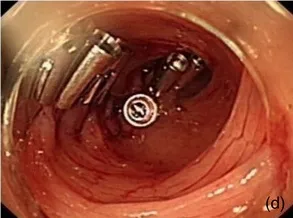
Zipper repair of colonic perforation with multiple titanium clips under endoscope. (d) Zipper repair completed.
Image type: endoscopy (gi_endoscopy)